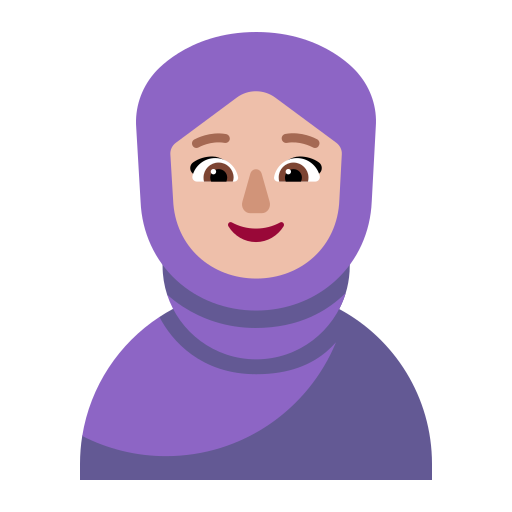
woman with headscarf flat  light